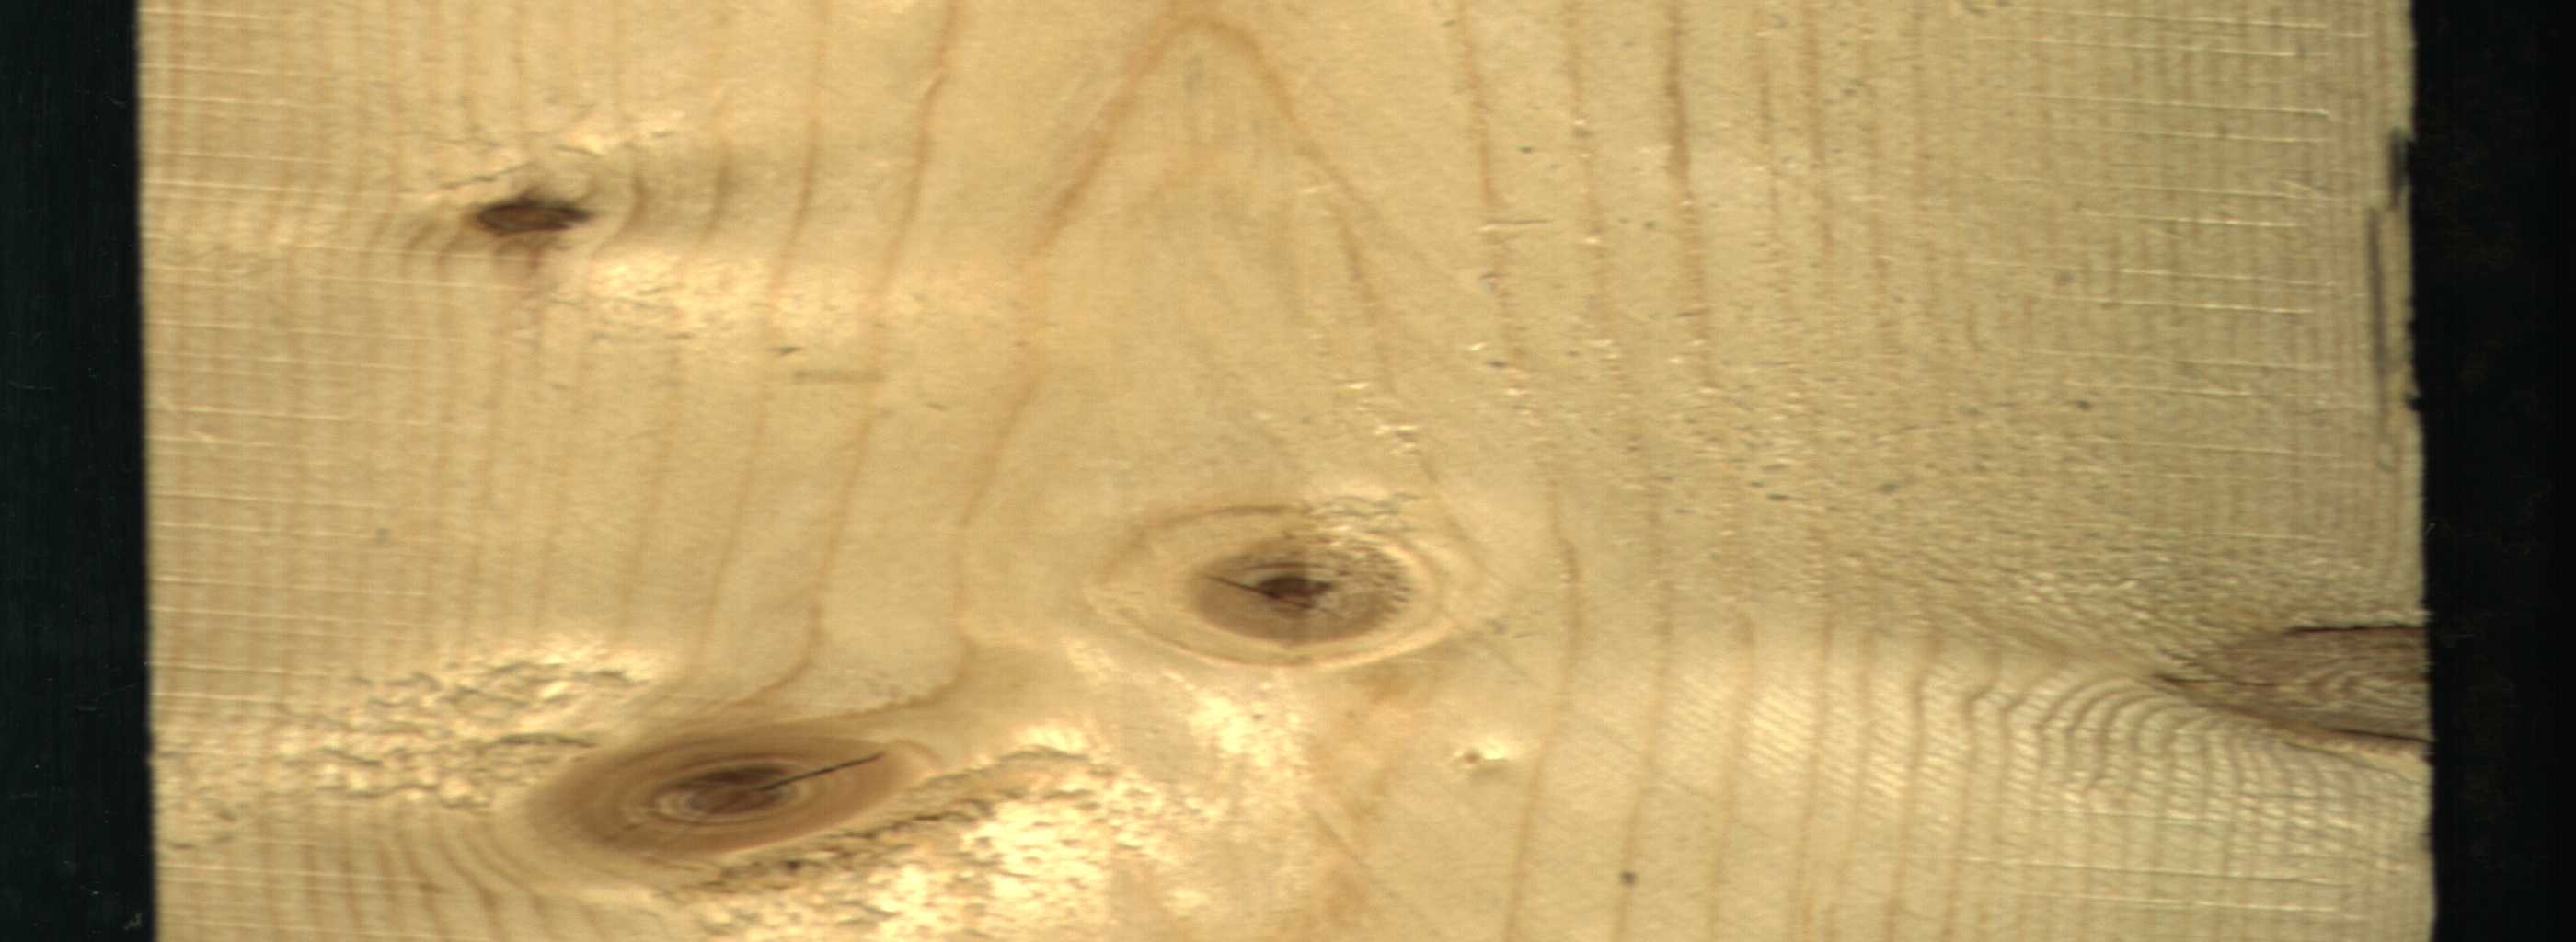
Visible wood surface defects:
knot_with_crack
knot_with_crack
Live_Knot
Live_Knot
Live_Knot
Live_Knot